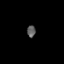
Tissue: skin
Cell type: Epithelial cells
Senescence score: 0.7023
Nuclear area (px): 99
Mean DAPI intensity: 91.899